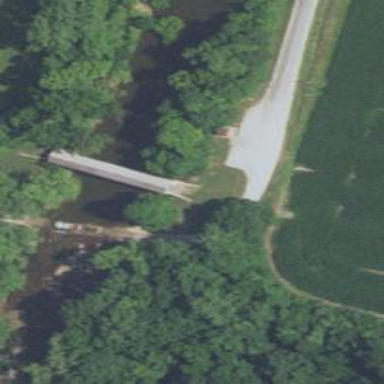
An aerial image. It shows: Covered bridge over path.